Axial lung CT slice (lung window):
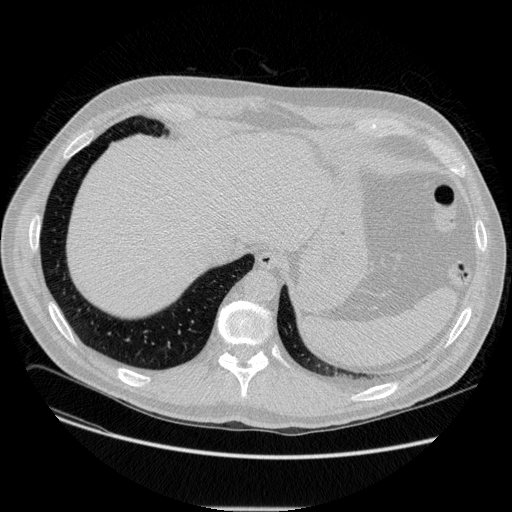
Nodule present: no